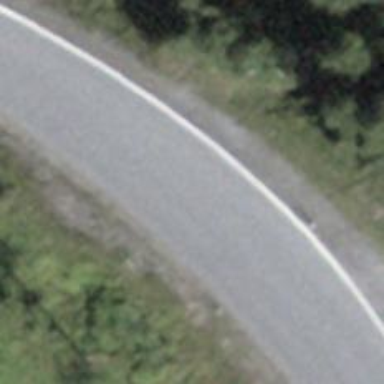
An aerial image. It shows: Asphalt tertiary road without sidewalk.